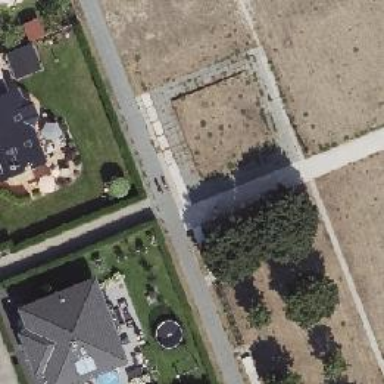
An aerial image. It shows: Footway along the road.